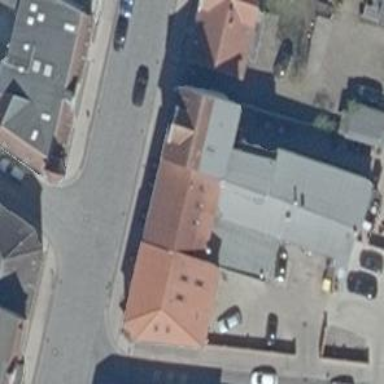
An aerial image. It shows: Cafe.